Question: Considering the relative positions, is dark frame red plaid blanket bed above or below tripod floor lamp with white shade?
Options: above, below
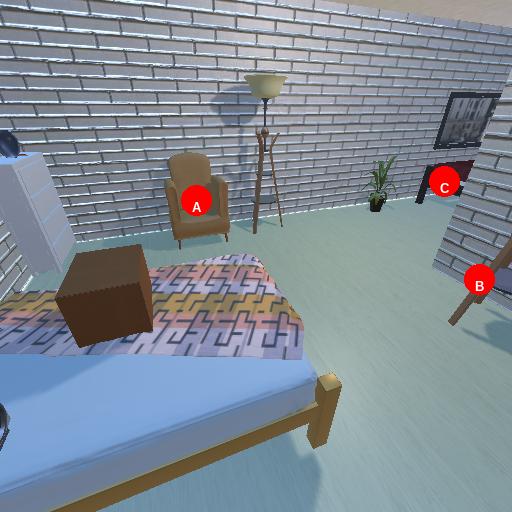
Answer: above